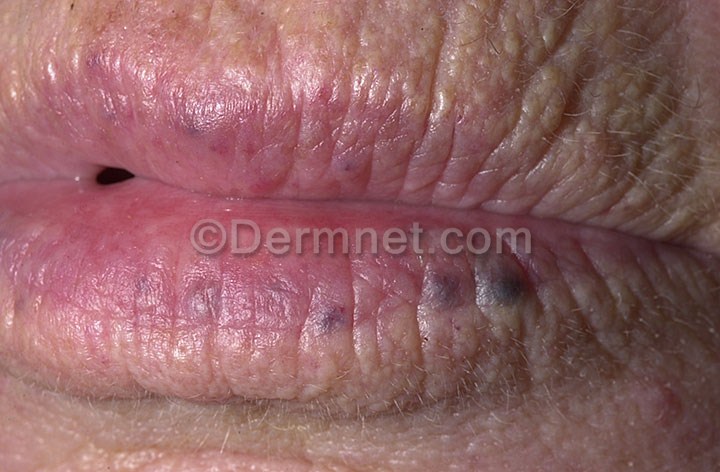
Disease: Vascular Tumors